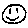
Label: smiley face